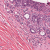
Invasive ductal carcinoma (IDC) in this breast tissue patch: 1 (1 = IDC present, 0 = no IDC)